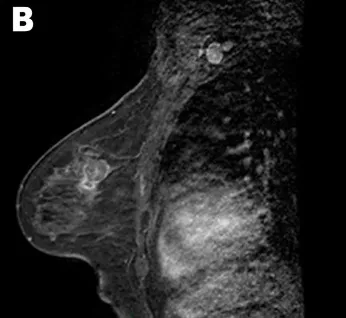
(A-C) Axial and sagittal contrast-enhanced MR image shows rapid and heterogeneous tumor enhancement.
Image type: radiology (mri)